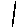
Label: line